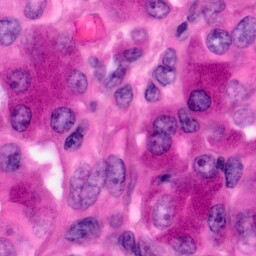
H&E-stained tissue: Pancreatic